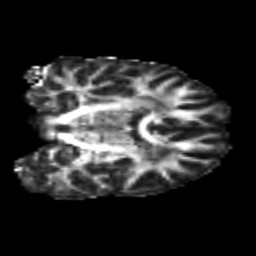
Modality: FA
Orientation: coronal
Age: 24
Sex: male
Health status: healthy
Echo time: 0.074 s